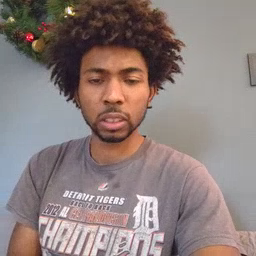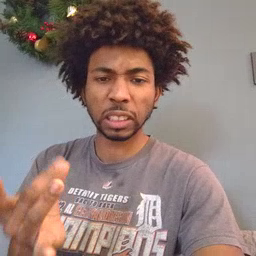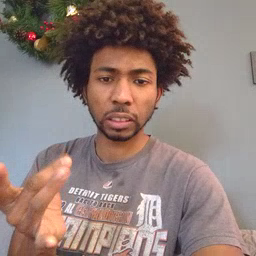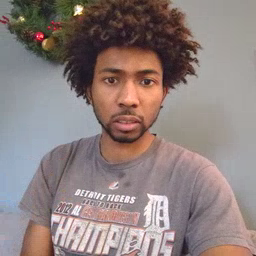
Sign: sticky